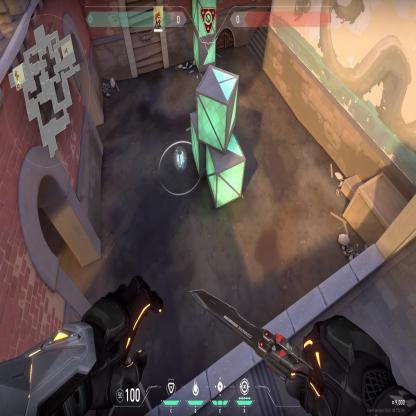
Label: planted spike